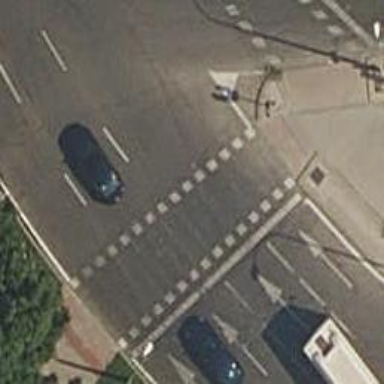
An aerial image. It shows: Crossing with traffic signals.